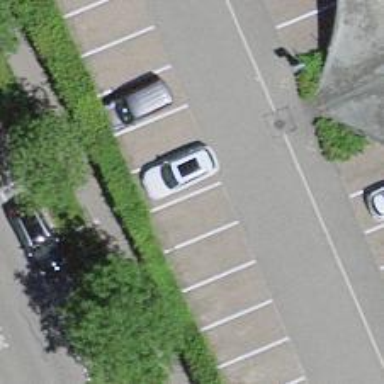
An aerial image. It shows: Parking area with surface.